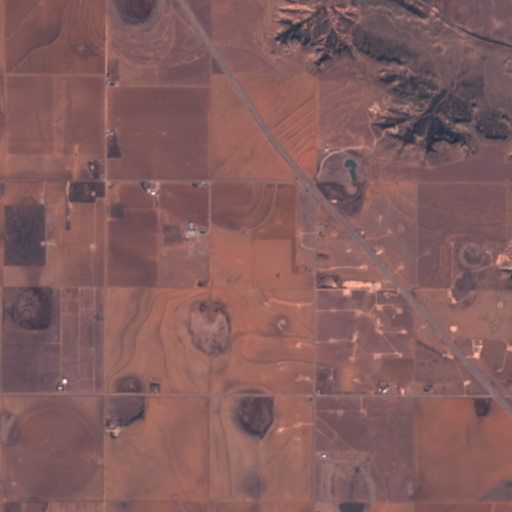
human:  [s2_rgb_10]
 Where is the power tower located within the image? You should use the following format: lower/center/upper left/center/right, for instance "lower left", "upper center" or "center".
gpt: The power tower is located in the center right of the image.
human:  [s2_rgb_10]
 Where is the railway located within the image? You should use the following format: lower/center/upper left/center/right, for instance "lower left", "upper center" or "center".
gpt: The railway is located in the upper of the image.
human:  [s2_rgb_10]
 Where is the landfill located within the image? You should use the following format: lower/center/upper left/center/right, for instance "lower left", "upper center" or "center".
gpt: There is no landfill in the image.